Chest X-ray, AP view. Patient: 60 years old, sex M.
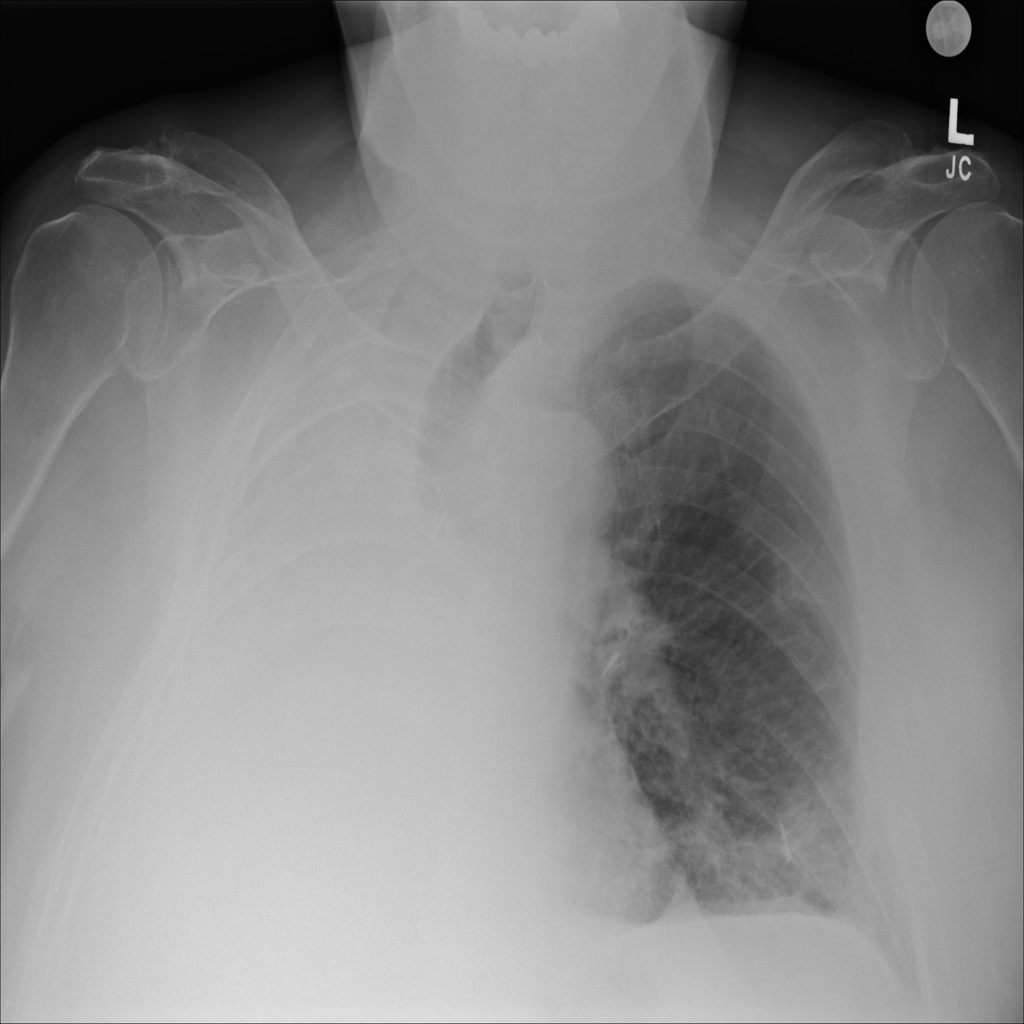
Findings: Infiltration